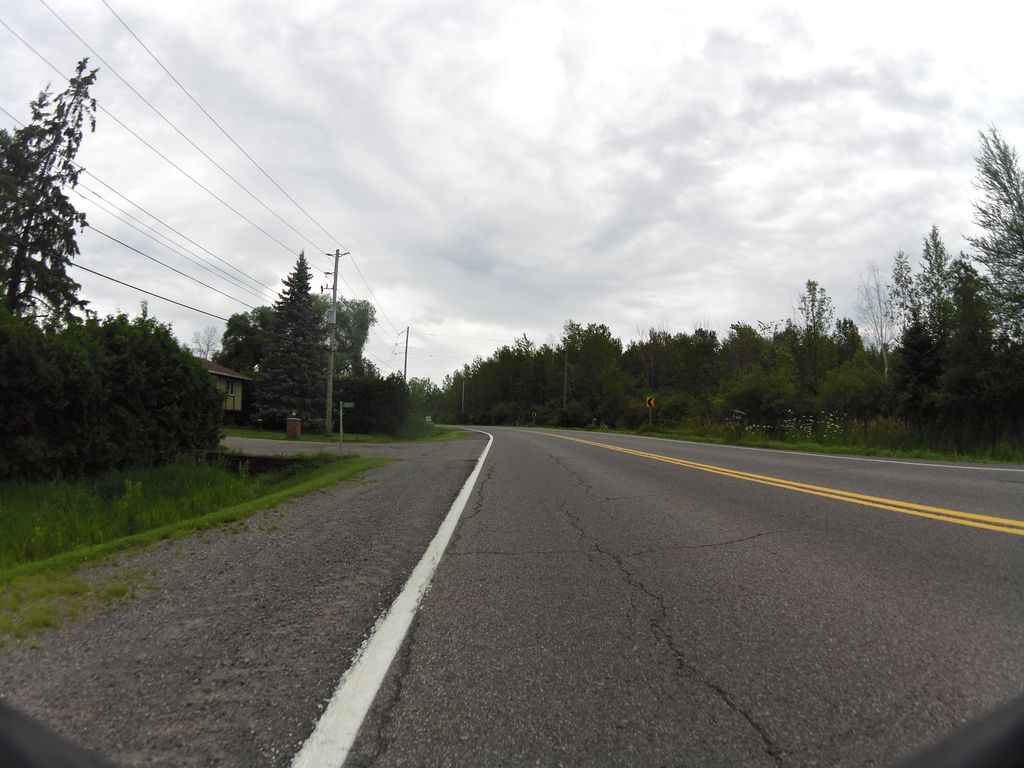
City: ottawa-gatineau